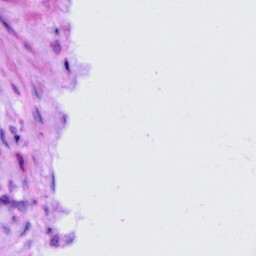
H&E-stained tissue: Cervix